Question: Using core graphics , I am trying to draw a line, in that when I try to add shadow is creates lin and bubbles inside the line, see the image, I am not able to solve the issue. please find my code below
'''
-(void)drawRect:(CGRect)rect
{
[curImage drawAtPoint:CGPointMake(0, 0)];
CGPoint mid1 = midPoint(previousPoint1, previousPoint2);
CGPoint mid2 = midPoint(currentPoint, previousPoint1);
CGContextRef context = UIGraphicsGetCurrentContext();
[self.layer renderInContext:context];
CGContextMoveToPoint(context, mid1.x, mid1.y);
CGContextAddQuadCurveToPoint(context, previousPoint1.x, previousPoint1.y, mid2.x, mid2.y);
CGContextSetLineCap(context, kCGLineCapRound);
CGContextSetLineWidth(context, self.lineWidth);
CGContextSetStrokeColorWithColor(context, self.lineColor.CGColor);
CGContextSetShadow(context, CGSizeMake(-16.00, -5.0f), 5.0f);
CGContextStrokePath(context);
[super drawRect:rect];
[curImage release];
}
'''
Below is the 'touchesMoved' method.
'''
-(void)touchesMoved:(NSSet *)touches withEvent:(UIEvent *)event
{
UITouch *touch = [touches anyObject];
previousPoint2 = previousPoint1;
previousPoint1 = [touch previousLocationInView:self];
currentPoint = [touch locationInView:self];
// calculate mid point
CGPoint mid1 = midPoint(previousPoint1, previousPoint2);
CGPoint mid2 = midPoint(currentPoint, previousPoint1);
CGMutablePathRef path = CGPathCreateMutable();
CGPathMoveToPoint(path, NULL, mid1.x, mid1.y);
CGPathAddQuadCurveToPoint(path, NULL, previousPoint1.x, previousPoint1.y, mid2.x, mid2.y);
CGRect bounds = CGPathGetBoundingBox(path);
CGPathRelease(path);
CGRect drawBox = bounds;
//Pad our values so the bounding box respects our line width
drawBox.origin.x -= self.lineWidth * 2;
drawBox.origin.y -= self.lineWidth * 2;
drawBox.size.width += self.lineWidth * 4;
drawBox.size.height += self.lineWidth * 4;
UIGraphicsBeginImageContext(drawBox.size);
[self.layer renderInContext:UIGraphicsGetCurrentContext()];
curImage = UIGraphicsGetImageFromCurrentImageContext();
[curImage retain];
UIGraphicsEndImageContext();
[self setNeedsDisplayInRect:drawBox];
}
CGPoint midPoint(CGPoint p1, CGPoint p2)
{
return CGPointMake((p1.x + p2.x) * 0.5, (p1.y + p2.y) * 0.5);
}
-(void)touchesBegan:(NSSet *)touches withEvent:(UIEvent *)event
{
UITouch *touch = [touches anyObject];
previousPoint1 = [touch previousLocationInView:self];
previousPoint2 = [touch previousLocationInView:self];
currentPoint = [touch locationInView:self];
[self touchesMoved:touches withEvent:event];
}
'''
Here the issue arrives when I try to add the line
'''
CGContextSetShadow(context, CGSizeMake(-16.00, -5.0f), 5.0f);
'''

Please help me out from the issue, thanks in advance. please see editing question with methods .
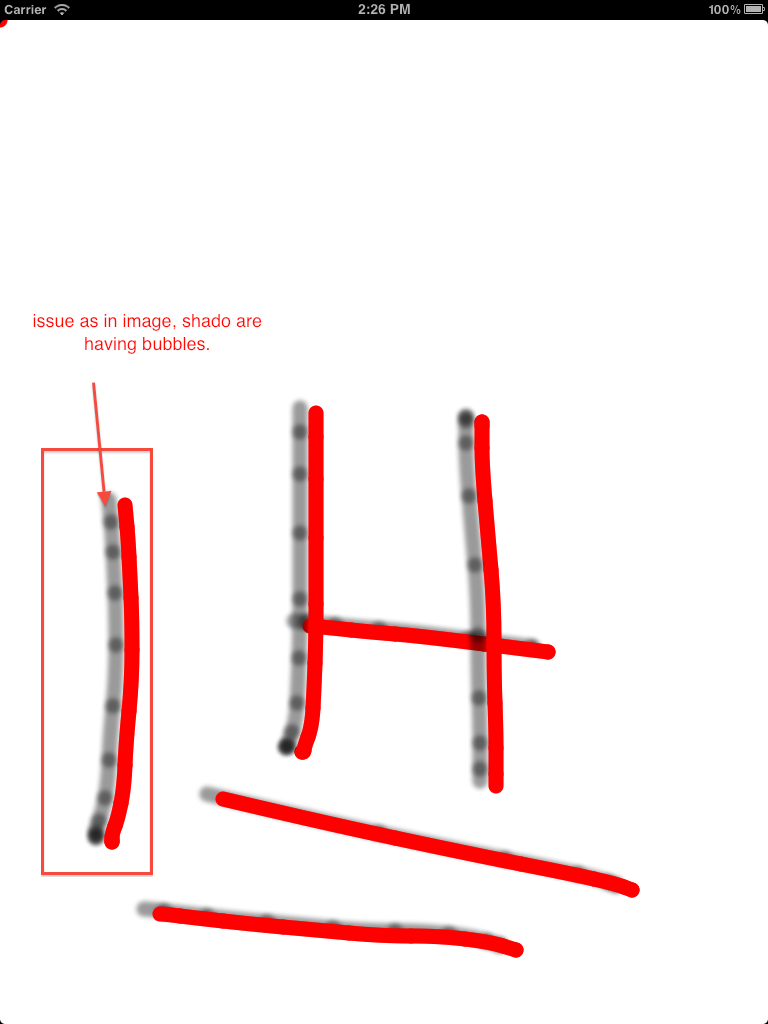
Answer: It would appear you are drawing a series of segments as quad curves. The bubbles would be where the previous segment and the current segment overlap. Since your segment line is a solid red, you don't notice the overlap, but it shows up in the shadows as darker regions.
Try setting your stroke color to have and alpha of 0.5 (or some such translucency). I think (know) you will see the overlapping segments will also show a similar effect as the the shadow.
To solve it, you will want to draw the segment as a continuous path for each line. I'm guessing you are using 'touchesBegan:withEvent:' / 'touchesMoved:withEvent' / 'touchesEnded:withEvent:' to obtain the points of the lines?
In that case, when 'touchesBegan:withEvent:' is called, start your new path. During 'touchesMoved:withEvent' render the new path over the current image. Commit the path to a 'UIImage' in 'touchesEnded:withEvent:'. At this point you may discard the path until 'touchesBegan:withEvent:' is called again with the next stroke.
In your code snippets you end up rendering the whole view three times every run loop. That's a lot of drawing overhead. I quickly put together some code that demonstrates what I am talking about above. It is not tested code, but it should be mostly right:
I had a bit of time to write and test some code that will do what you are seeking based on my latest two comments. This code is from the view controller instead of the view itself, but with a little modification, you can move in the view if you like. As such, I added an 'UIImageView' as a subview to the generic 'UIView' to hold and display the image (and maintained a reference to in the view controller), and made the view controller the first responder in order to receive the touch events. Lots of hard coded values that you can clean up when integrating into your own project:
'''
static
UIImage *CreateImage( CGRect rect, NSArray *paths )
{
UIGraphicsBeginImageContextWithOptions(rect.size, NO, 1.0);
CGContextRef context = UIGraphicsGetCurrentContext();
CGFloat colorComponents[4] = {0.0,0.0,0.0,0.0};
CGContextSetFillColor(context, colorComponents);
CGContextFillRect(context, rect);
for ( id obj in paths ) {
CGPathRef path = (CGPathRef)obj;
CGContextAddPath(context, path);
}
CGContextSetStrokeColorWithColor(context, [[UIColor redColor] CGColor]);
CGContextSetLineCap(context, kCGLineCapRound);
CGContextSetLineWidth(context, 5.0);
CGContextSetShadow(context, (CGSize){-8.0,40}, 5.0);
CGContextBeginTransparencyLayer(context, NULL);
CGContextDrawPath(context, kCGPathStroke);
CGContextEndTransparencyLayer(context);
UIImage *image = UIGraphicsGetImageFromCurrentImageContext();
UIGraphicsEndImageContext();
return image;
}
static
CGPoint MidPoint( CGPoint pt1, CGPoint pt2 )
{
return (CGPoint){(pt1.x+pt2.x)/2.0,(pt1.y+pt2.y)/2.0};
}
- (void)touchesBegan:(NSSet *)touches withEvent:(UIEvent *)event
{
[super touchesBegan:touches withEvent:event];
CGPoint location = [[touches anyObject] locationInView:self.view];
myPath = CGPathCreateMutable();
CGPathMoveToPoint(myPath, NULL, location.x, location.y);
[self.paths addObject:(id)myPath];
}
- (void)touchesMoved:(NSSet *)touches withEvent:(UIEvent *)event
{
[super touchesMoved:touches withEvent:event];
UITouch *touch = [touches anyObject];
CGPoint previousLocation = [touch previousLocationInView:self.view];
CGPoint location = [touch locationInView:self.view];
CGPoint midPoint = MidPoint(previousLocation, location);
CGPathAddQuadCurveToPoint(myPath, NULL, midPoint.x, midPoint.y, location.x, location.y);
self.imageView.image = CreateImage(self.view.bounds, self.paths);
}
- (void)touchesEnded:(NSSet *)touches withEvent:(UIEvent *)event
{
[super touchesEnded:touches withEvent:event];
UITouch *touch = [touches anyObject];
CGPoint previousLocation = [touch previousLocationInView:self.view];
CGPoint location = [touch locationInView:self.view];
CGPoint midPoint = MidPoint(previousLocation, location);
CGPathAddQuadCurveToPoint(myPath, NULL, midPoint.x, midPoint.y, location.x, location.y);
self.imageView.image = CreateImage(self.view.bounds, self.paths);
CGPathRelease(myPath);
myPath = nil;
}
'''